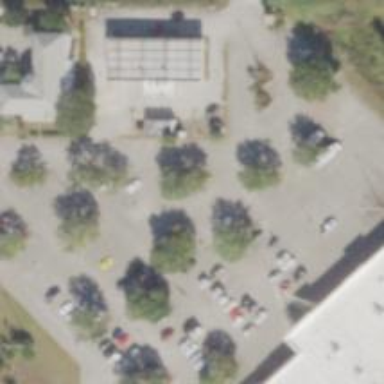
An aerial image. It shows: Parking area.